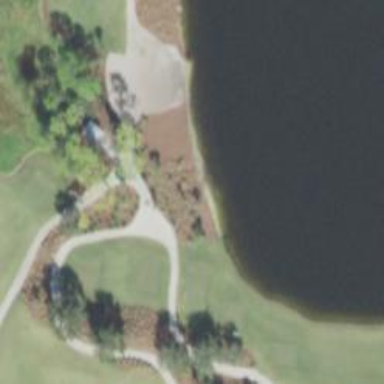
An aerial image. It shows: Pathway for golfing.